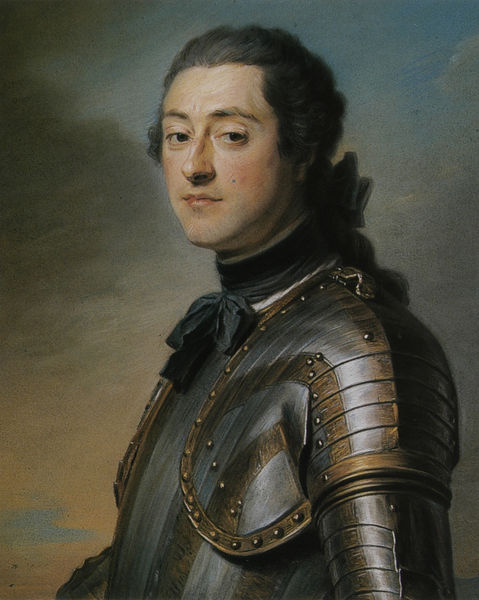
Titel: Marc-René, marquis de Voyer d'Argenson
Künstler: Maurice Quentin de La Tour
Standort: Saint-Quentin
Institution: Musée Antoine Lécuyer
Schlagwörter: blau, dunkel, gemälde, gewitter, himmel, kampf, kämpfer, mann, schatten, weiß, wolken, gelb, impressionismus, abend, braun, brust, frankreich, frisur, grau, haar, hell, hintergrund, kreide, licht, mund, nase, ohr, pastell, profil, rücken, schwarz, stirn, blick, rot, tuch, wolke, beige, schleife, hemd, jung, arm, arme, augen, band, barock, gesicht, inkarnat, kragen, samt, silber, bildnis, hals, herr, portrait, porträt, horizont, spiegelung, sonne, auge, gold, haare, halbfigur, lange haare, pose, realismus, adel, klassizismus, augenbrauen, blas, brustbild, frontal, kinn, lippen, locken, ohren, renaissance, rokoko, rosa, rouge, schulter, seide, traurig, reiter, himmelblau, perücke, adlig, lächeln, seitlich, wangen, halsband, backen, sonnenlicht, farbe, krieg, unwetter, kaiser, könig, zopf, ernst, streng, brauen, glanz, halstuch, pupillen, seitenansicht, glänzend, metall, bronze, langweilig, wange, nieten, fliege, seitenlicht, lider, reflexion, schimmer, eisen, panzer, bruan, schulterblatt, mundwinkel, seite, militär, uniform, soldat, adeliger, offizier, ritter, armee, rüstung, augenlider, trüb, fleck, arrogant, brustpanzer, harnisch, jüngling, halbprofil, rasiert, herrschaftlich, stark, aristokrat, general, backe, feldherr, adelig, königlich, adliger, edelmann, gelblich, haarschleife, stahl, schimmern, haartracht, schönheitsfleck, nattier, schutz, pferdeschwanz, ofizier, pastellkreide, marc, graue haare, kommandant, naturgetreu, rückblick, jean, lichtblicke, beschlagen, blaustich, gepanzert, woke, nasenrücken, leberfleck, pimmel, kuofer, la tour, augenwinkel, blasiert, gräulich, schliefe, stahö, anspruch, kfliege, komandant, arroganz, jean-marc nattier, französe, gerüstet, ralismus, jean marc, porraitt, schlleife, silbe, rsilber